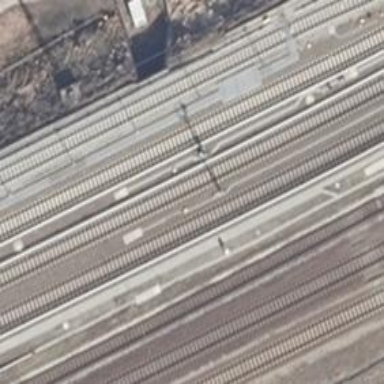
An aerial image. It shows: Railway signal.